Interaction volume radius: 10 \u00c5
Interaction volume height: 15 \u00c5
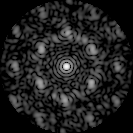
Disorder parameter: 0.6114